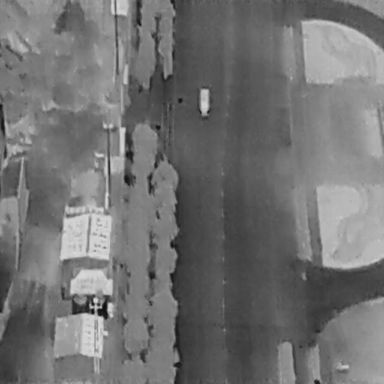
There is a Car in the infrared image.